Question: First item?
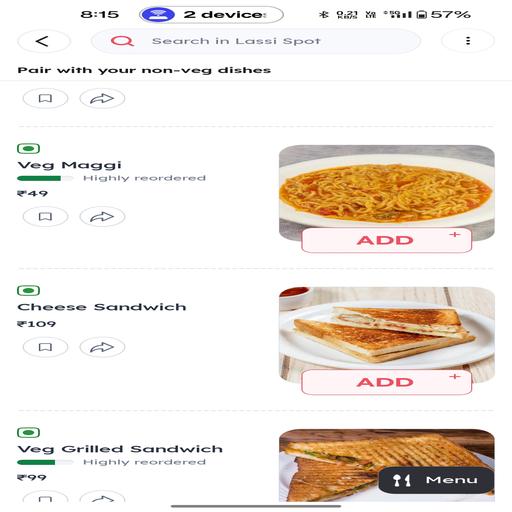
Answer: Veg Maggi